Question: my app need to show user scrollable menu bar under tab bar like fox news app. Please let me know if any one has the solution.

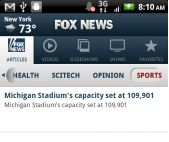
Answer: '''
<HorizontalScrollView
android:id="@+id/horizontalScroll"
android:layout_width="fill_parent"
android:layout_height="wrap_content"
android:fadingEdgeLength="20dp"
android:scrollbars="none" >
<LinearLayout
android:id="@+id/linerHorizScrolView"
android:layout_width="wrap_content"
android:layout_height="wrap_content"
android:background="@drawable/menubar6"
android:gravity="center"
android:orientation="horizontal"
android:paddingLeft="10dip"
android:paddingRight="10dip"
android:weightSum="1" >
<Button
android:id="@+id/client_tab"
android:layout_width="100dip"
android:layout_height="80dip"
android:layout_alignParentBottom="true"
android:layout_alignParentRight="true"
android:layout_alignParentTop="true"
android:background="@drawable/traffic_button_selector"
android:clickable="true"
android:gravity="bottom|center_horizontal"
android:paddingBottom="15dip"
android:text="Traffic"
android:textColor="#707070"
android:textColorHighlight="#ffffff"
android:textSize="9dip"
android:textStyle="bold" />
<Button
android:id="@+id/criminal_client_tab"
android:layout_width="100dip"
android:layout_height="80dip"
android:layout_alignParentTop="true"
android:layout_centerHorizontal="true"
android:background="@drawable/criminal_button_selector"
android:clickable="true"
android:gravity="bottom|center_horizontal"
android:paddingBottom="15dip"
android:text="Criminals"
android:textColor="#707070"
android:textColorHighlight="#ffffff"
android:textSize="9dip"
android:textStyle="bold" />
<Button
android:id="@+id/courts_tab"
android:layout_width="100dip"
android:layout_height="80dip"
android:layout_centerHorizontal="true"
android:background="@drawable/courts_button_selector"
android:clickable="true"
android:gravity="bottom|center_horizontal"
android:paddingBottom="15dip"
android:text="Courts"
android:textColor="#707070"
android:textColorHighlight="#ffffff"
android:textSize="9dip"
android:textStyle="bold" />
<Button
android:id="@+id/violation_tab"
android:layout_width="100dip"
android:layout_height="80dip"
android:layout_centerHorizontal="true"
android:background="@drawable/violation_button_selector"
android:clickable="true"
android:gravity="bottom|center_horizontal"
android:paddingBottom="15dip"
android:text="Violations"
android:textColor="#707070"
android:textColorHighlight="#ffffff"
android:textSize="9dip"
android:textStyle="bold" />
<Button
android:id="@+id/support_tab"
android:layout_width="92dip"
android:layout_height="80dip"
android:layout_centerHorizontal="true"
android:background="@drawable/support_button_selector"
android:clickable="true"
android:gravity="bottom|center_horizontal"
android:paddingBottom="15dip"
android:text="Support"
android:textColor="#707070"
android:textColorHighlight="#ffffff"
android:textSize="9dip"
android:textStyle="bold" />
<Button
android:id="@+id/settings_tab"
android:layout_width="90dip"
android:layout_height="80dip"
android:layout_centerHorizontal="true"
android:background="@drawable/settings"
android:clickable="true"
android:gravity="bottom|center_horizontal"
android:paddingBottom="15dip"
android:text="Settings"
android:textColor="#707070"
android:textColorHighlight="#ffffff"
android:textSize="9dip"
android:textStyle="bold" />
</LinearLayout></HorizontalScrollView>
'''